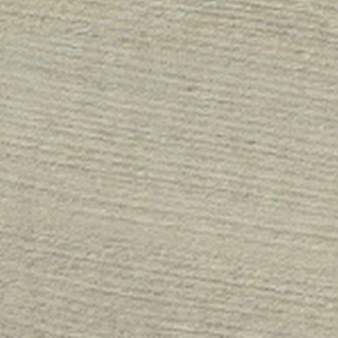
Label: other